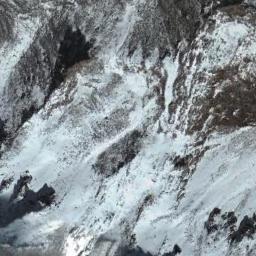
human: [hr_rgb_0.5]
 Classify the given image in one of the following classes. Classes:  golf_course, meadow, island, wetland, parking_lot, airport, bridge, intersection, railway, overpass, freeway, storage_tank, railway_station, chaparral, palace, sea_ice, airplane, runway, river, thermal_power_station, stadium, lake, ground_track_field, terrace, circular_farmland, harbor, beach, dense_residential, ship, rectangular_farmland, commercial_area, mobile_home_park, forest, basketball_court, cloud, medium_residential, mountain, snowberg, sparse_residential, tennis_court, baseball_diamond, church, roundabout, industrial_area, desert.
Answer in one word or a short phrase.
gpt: snowberg